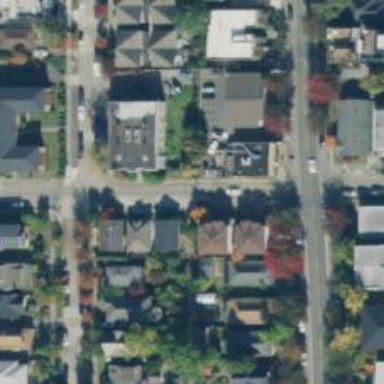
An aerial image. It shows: Residential road with separate sidewalk.